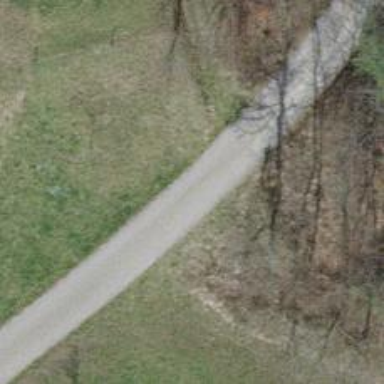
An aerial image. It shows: Path with earth surface.